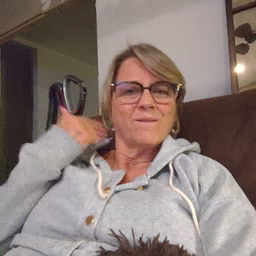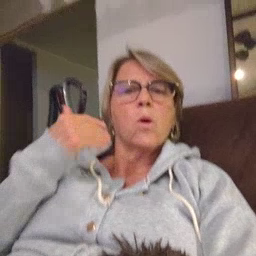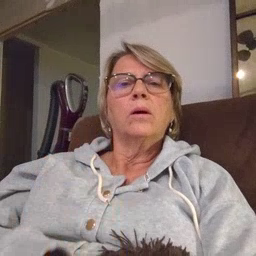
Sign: before